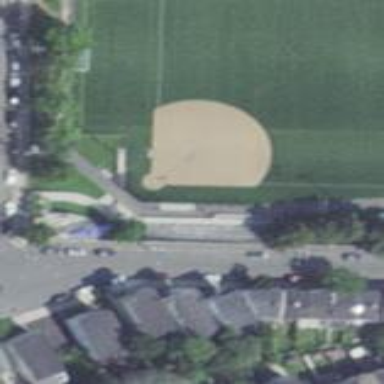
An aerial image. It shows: Multi-sport pitch suitable for soccer and baseball activities.